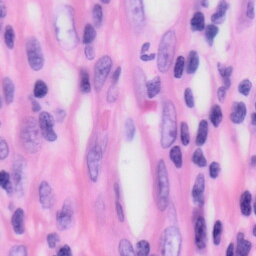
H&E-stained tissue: Skin